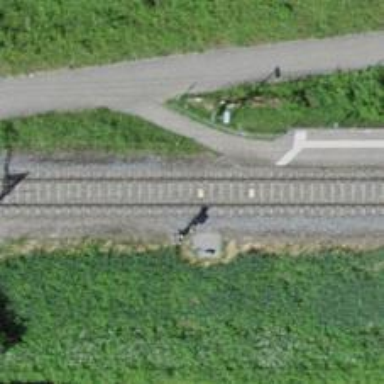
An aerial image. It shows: Railway signal.